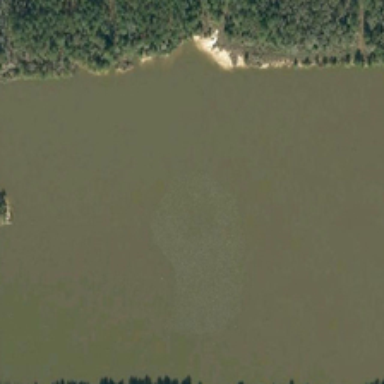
A pond is surrounded by trees .